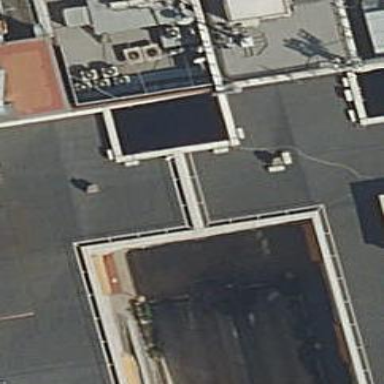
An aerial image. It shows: Part of building.